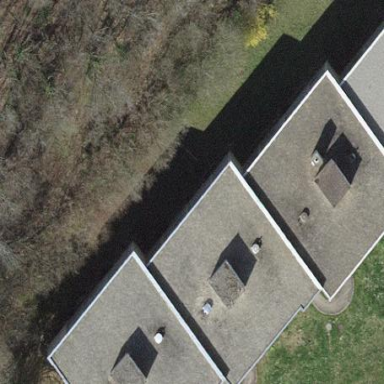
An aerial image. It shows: Building with apartments and flat roof.